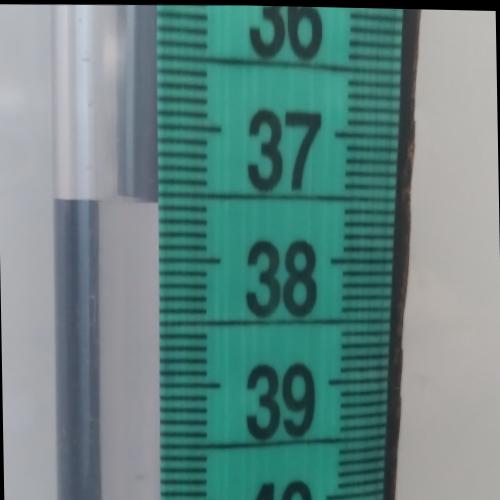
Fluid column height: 37.6 cm